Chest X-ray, PA view. Patient: 43 years old, sex M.
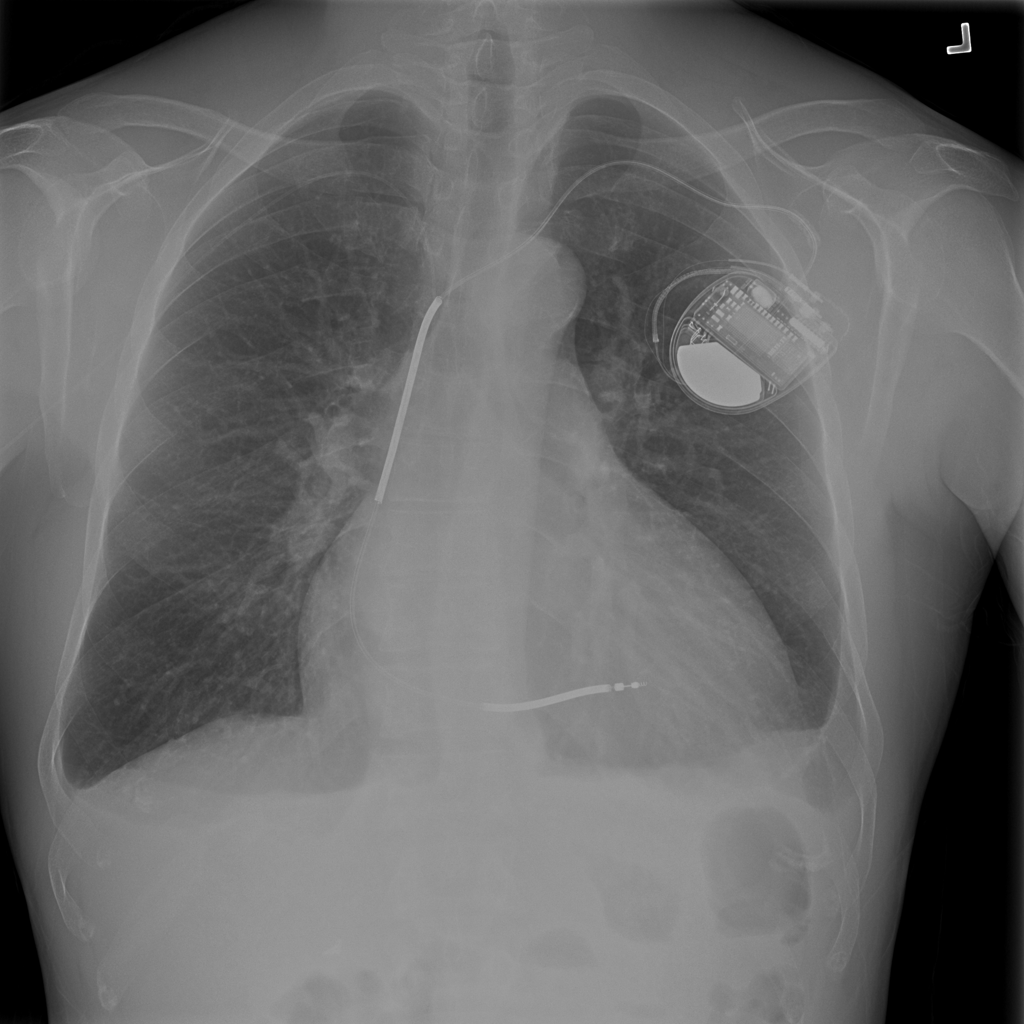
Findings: Cardiomegaly, Effusion